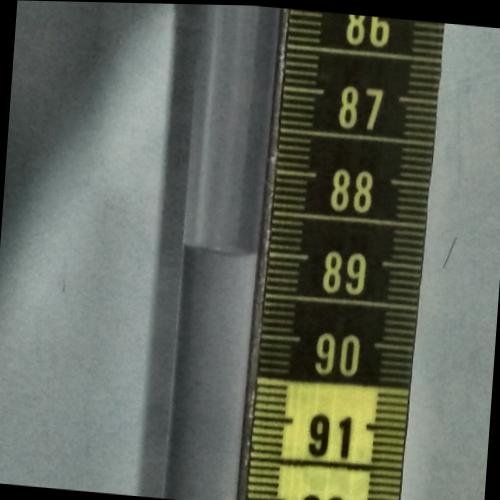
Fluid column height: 89.0 cm